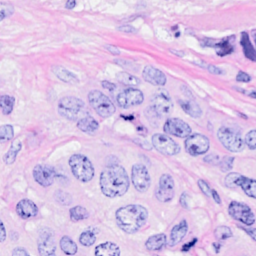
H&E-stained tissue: Breast